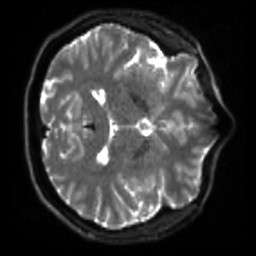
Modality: sbref
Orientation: axial
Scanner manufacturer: siemens
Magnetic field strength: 3 T
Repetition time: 4 s
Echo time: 0.0594 s